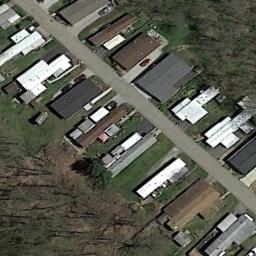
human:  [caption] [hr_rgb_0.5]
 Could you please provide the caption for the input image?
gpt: There are many buildings in the mobile home park .

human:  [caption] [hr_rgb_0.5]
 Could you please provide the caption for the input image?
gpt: The mobile home park is on the grass next to some trees and road .

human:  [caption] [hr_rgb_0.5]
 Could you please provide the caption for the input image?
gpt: There are lush trees and neat mobile homes on both sides of the road .

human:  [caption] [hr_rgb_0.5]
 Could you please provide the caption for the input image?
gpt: The mobile home park has some neatly arranged mobile homes of different sizes and colors and a road goes through the mobile home park .

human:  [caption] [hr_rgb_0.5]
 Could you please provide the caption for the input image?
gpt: There are some buildings and withered trees in the mobile home park .